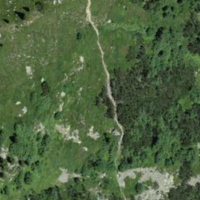
EUNIS habitat code: 31
Species observed at this site:
Alnus alnobetula